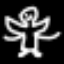
Label: angel